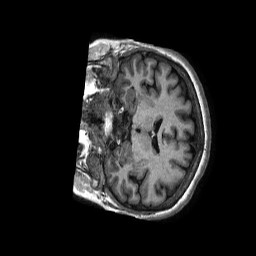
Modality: T1w
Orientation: coronal
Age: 63
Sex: female
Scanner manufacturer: philips
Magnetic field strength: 1.5 T
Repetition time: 0.008403 s
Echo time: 0.003874 s